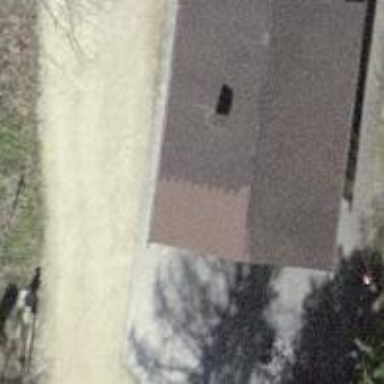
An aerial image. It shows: Picnic shelter providing place for individuals to seek refuge.